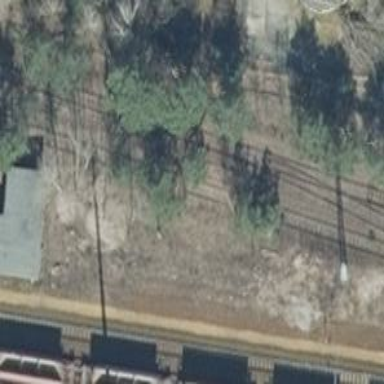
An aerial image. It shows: Disused railway spur service.